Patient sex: M
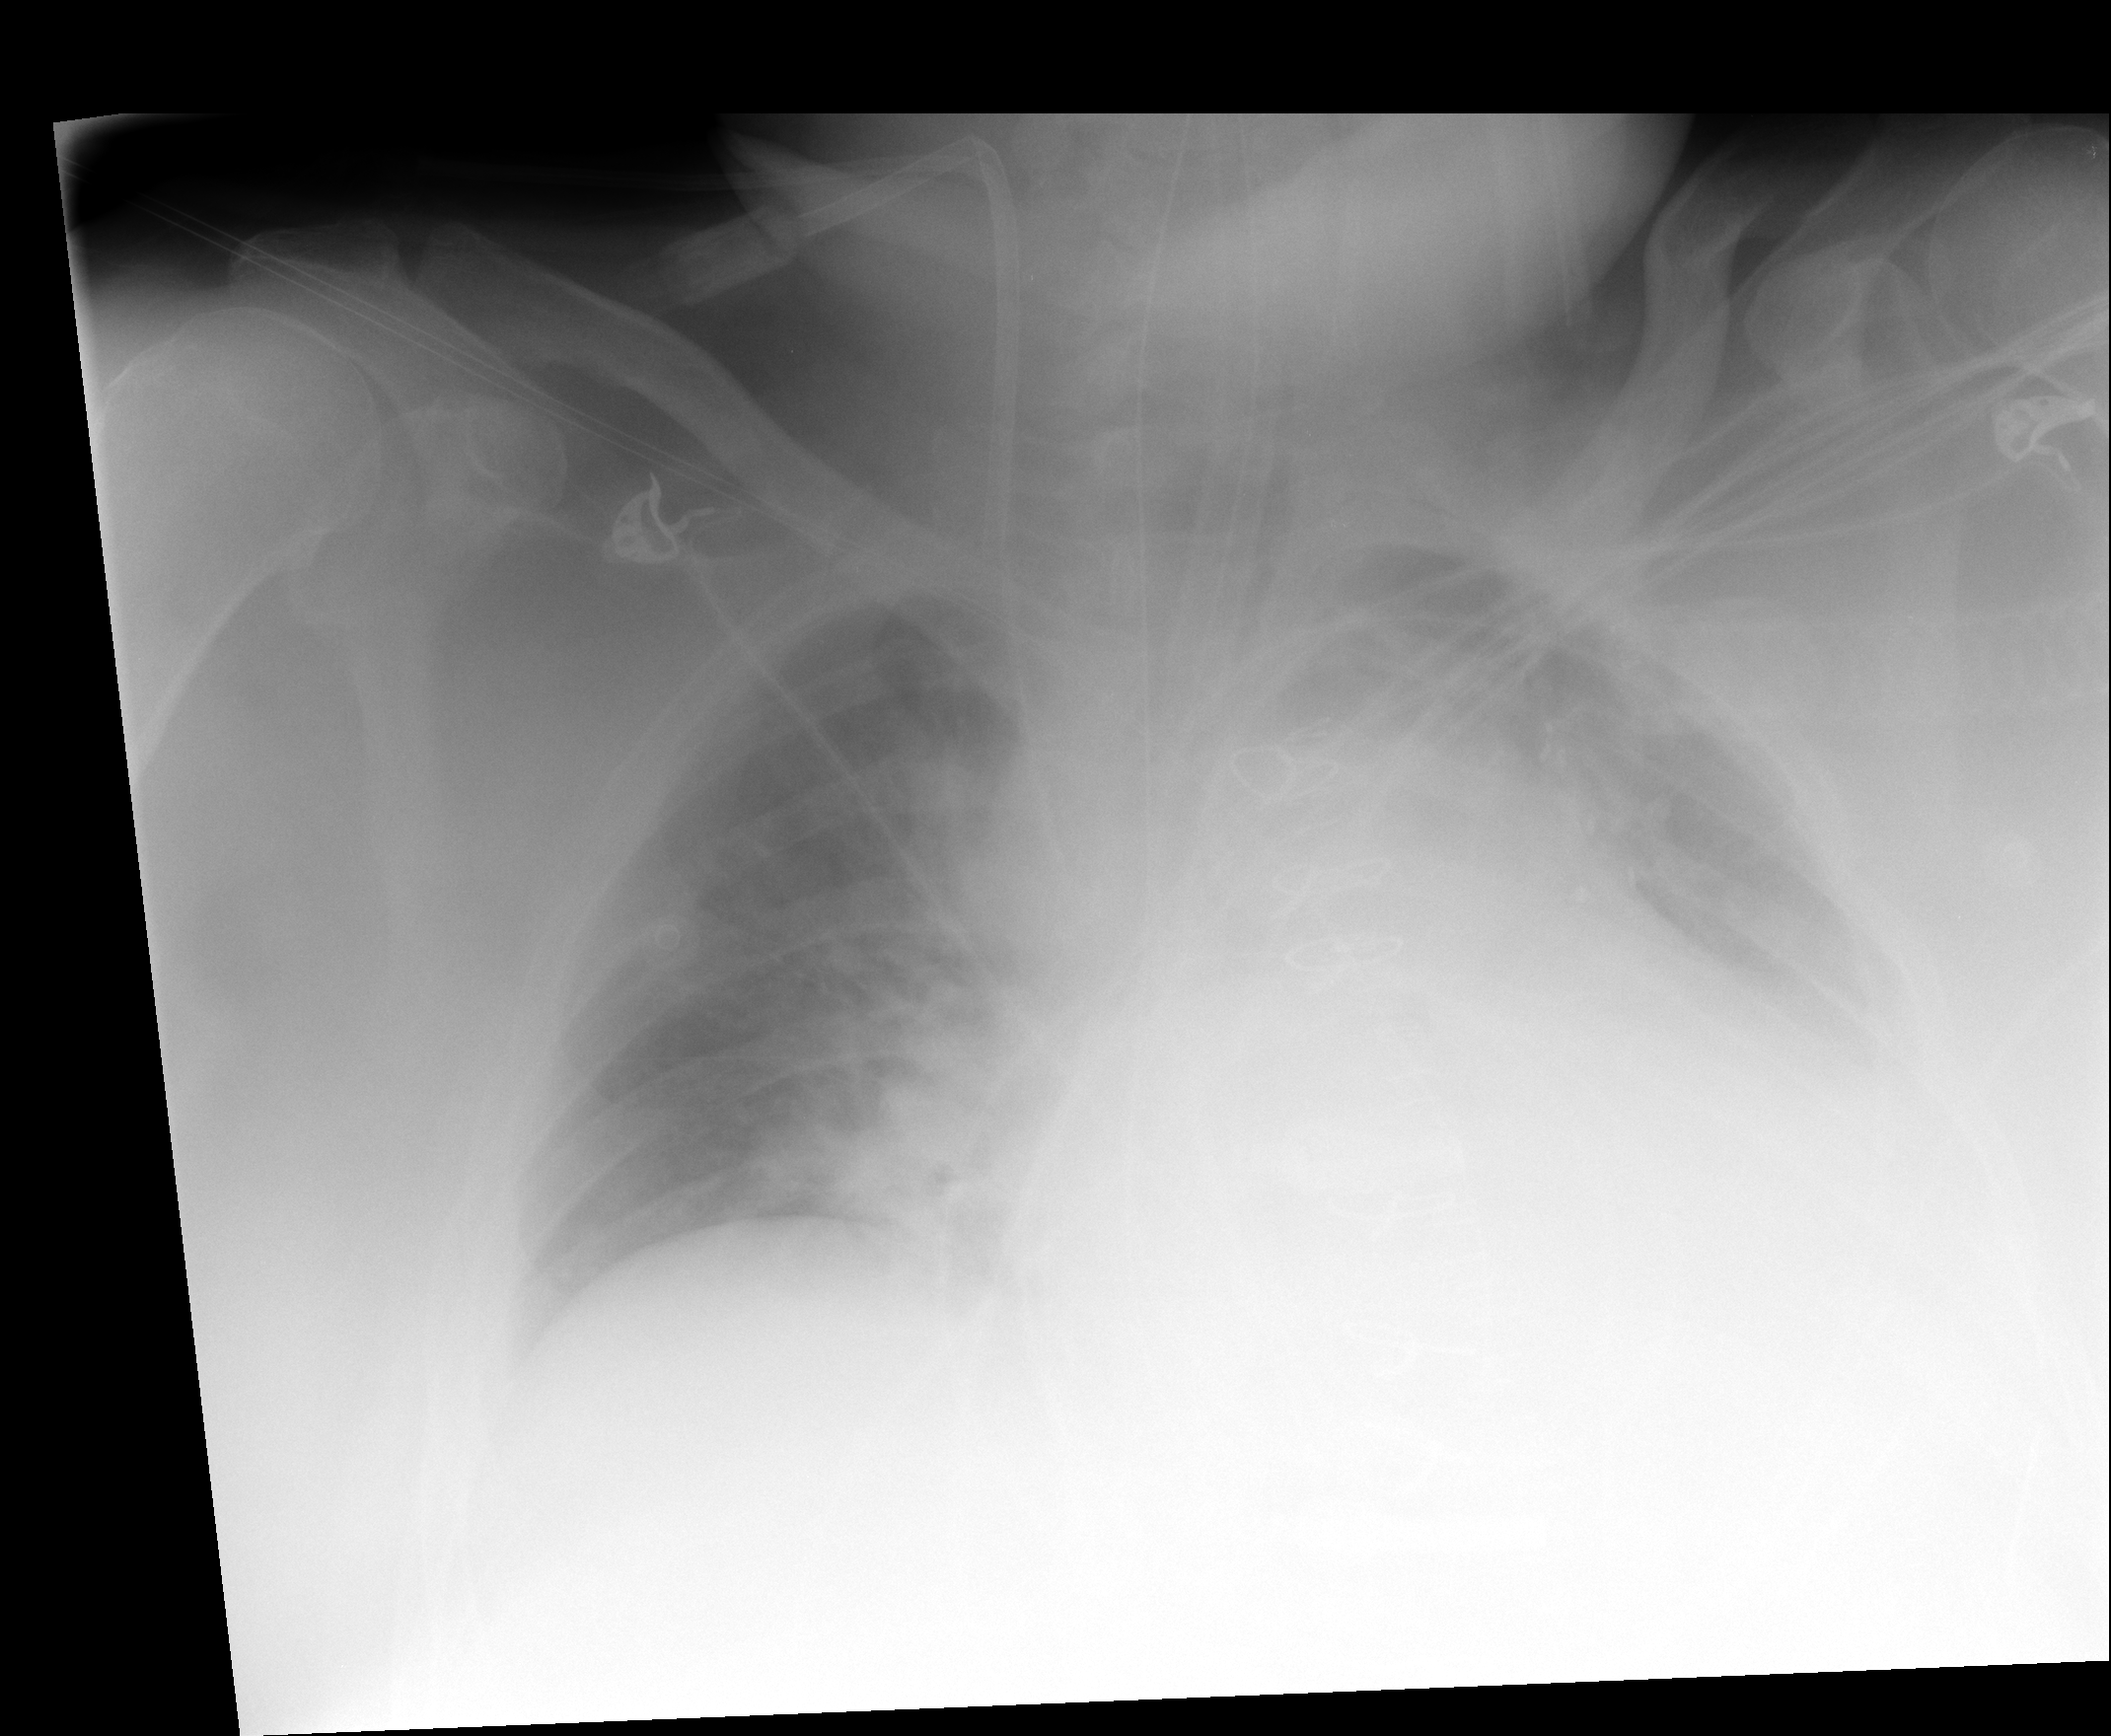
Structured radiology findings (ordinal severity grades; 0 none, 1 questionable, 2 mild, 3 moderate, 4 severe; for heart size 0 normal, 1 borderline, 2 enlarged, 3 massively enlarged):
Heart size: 3
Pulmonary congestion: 0
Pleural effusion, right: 1
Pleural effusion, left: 2
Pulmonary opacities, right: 0
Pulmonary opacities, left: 0
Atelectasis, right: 2
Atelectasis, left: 2